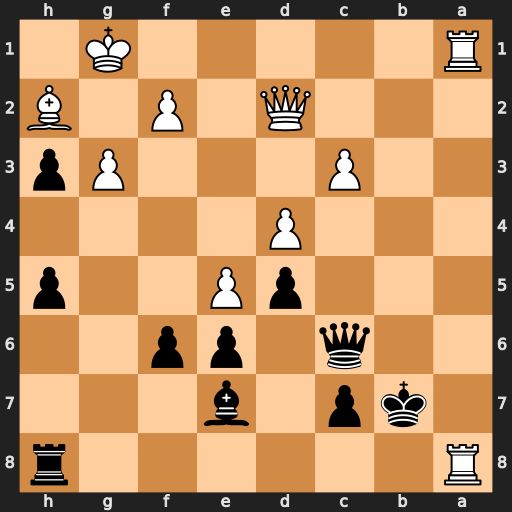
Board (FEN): R6r/1kp1b3/2q1pp2/3pP2p/3P4/2P3Pp/3Q1P1B/R5K1
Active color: b
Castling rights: -
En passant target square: -
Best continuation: Rxa8 Rb1+ Kc8